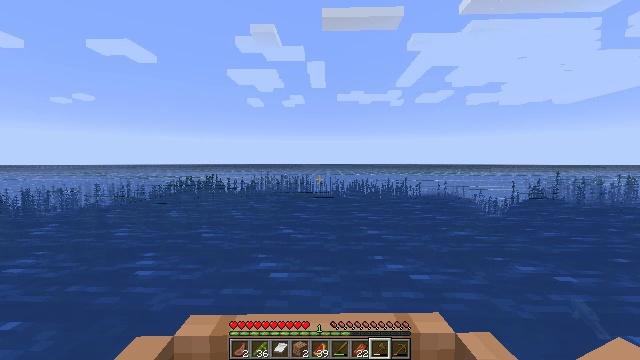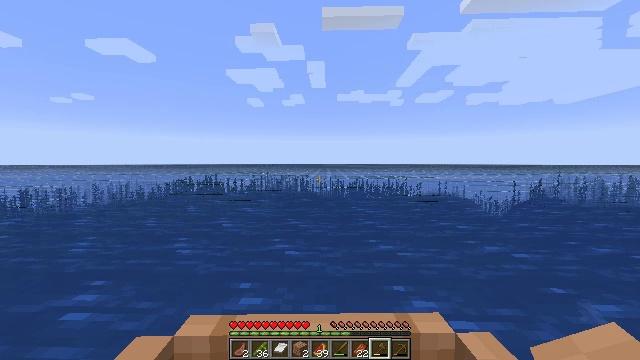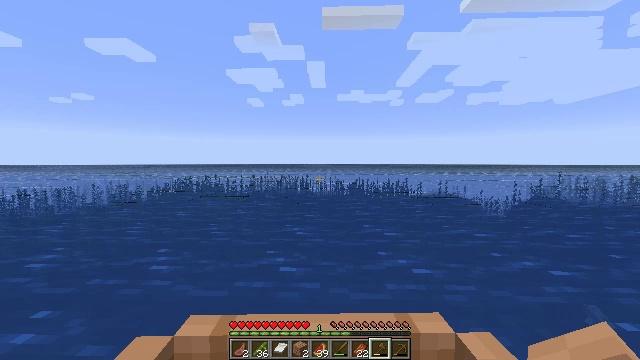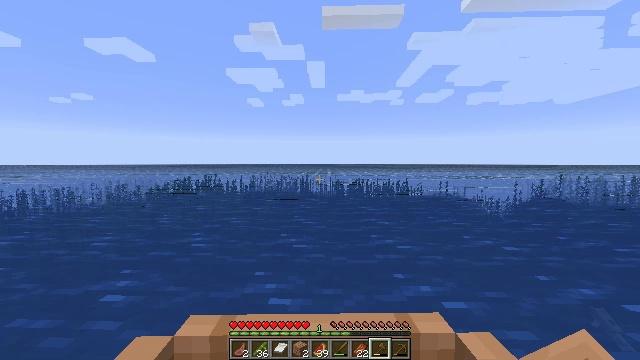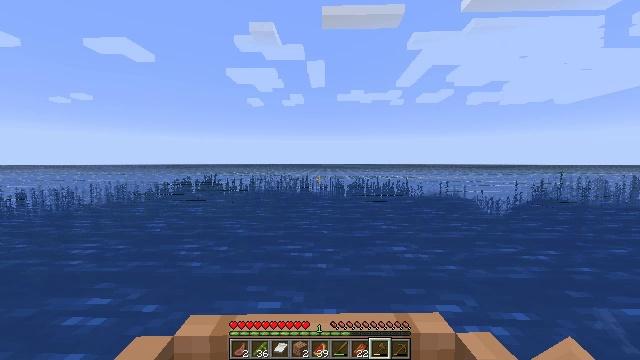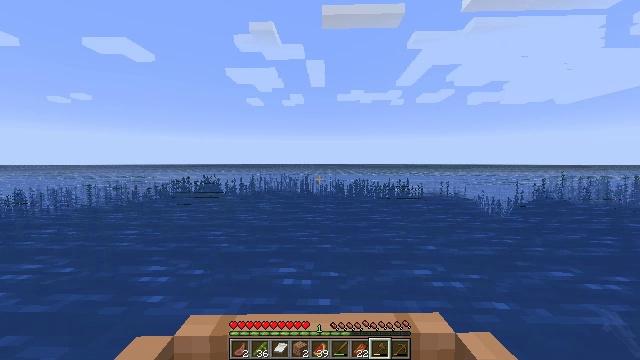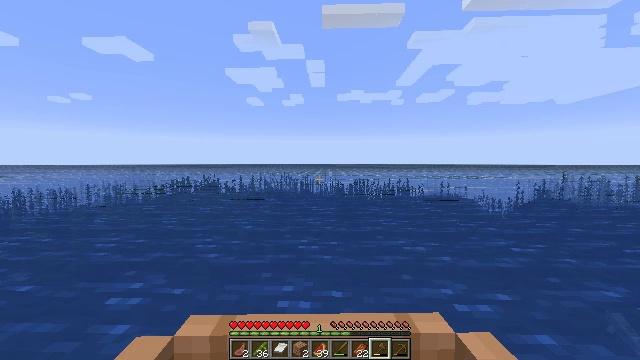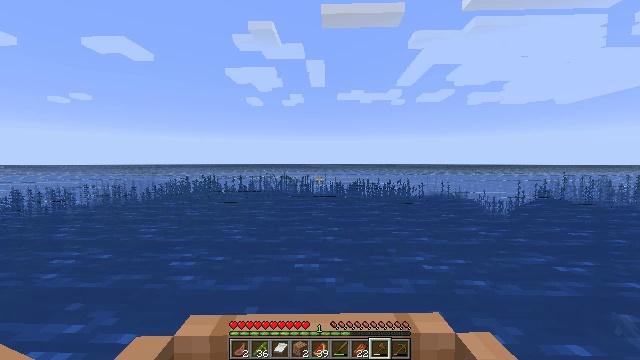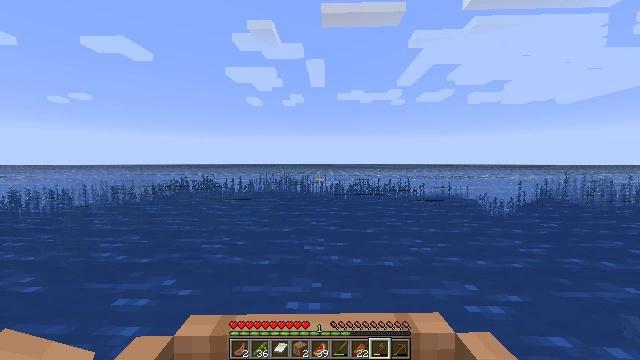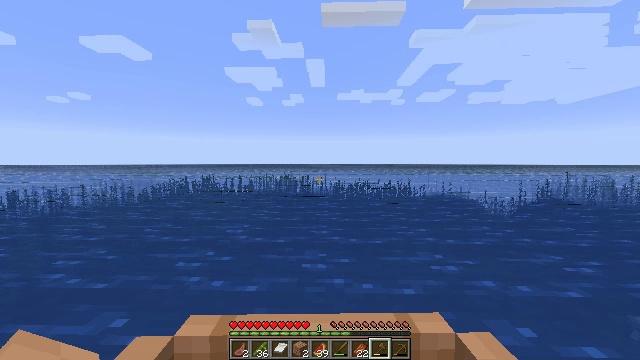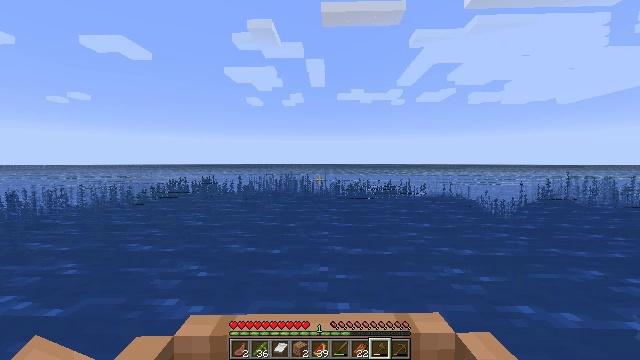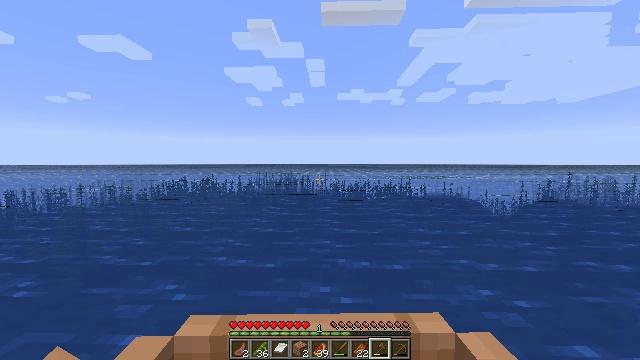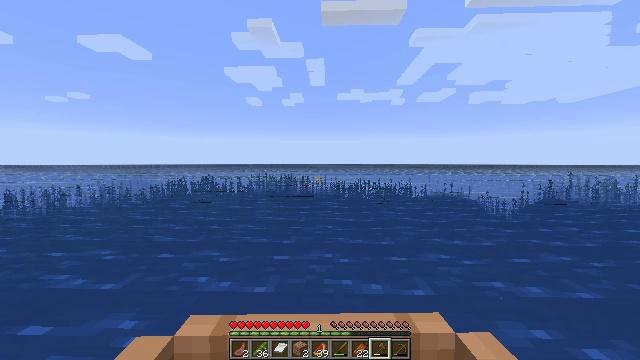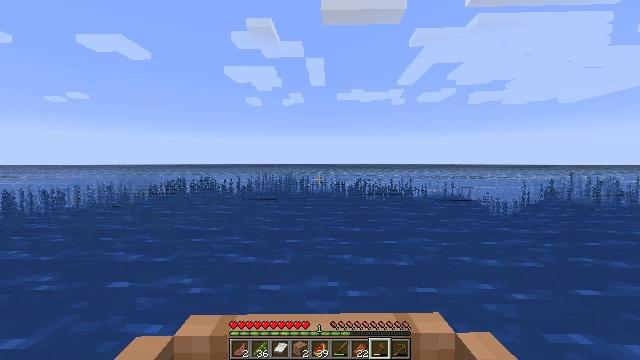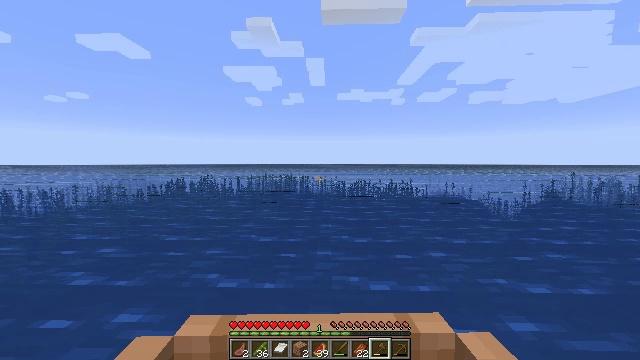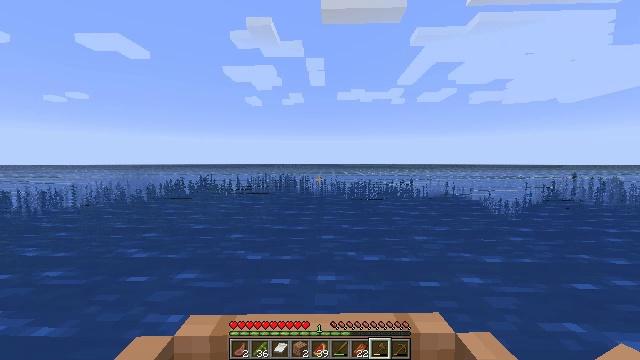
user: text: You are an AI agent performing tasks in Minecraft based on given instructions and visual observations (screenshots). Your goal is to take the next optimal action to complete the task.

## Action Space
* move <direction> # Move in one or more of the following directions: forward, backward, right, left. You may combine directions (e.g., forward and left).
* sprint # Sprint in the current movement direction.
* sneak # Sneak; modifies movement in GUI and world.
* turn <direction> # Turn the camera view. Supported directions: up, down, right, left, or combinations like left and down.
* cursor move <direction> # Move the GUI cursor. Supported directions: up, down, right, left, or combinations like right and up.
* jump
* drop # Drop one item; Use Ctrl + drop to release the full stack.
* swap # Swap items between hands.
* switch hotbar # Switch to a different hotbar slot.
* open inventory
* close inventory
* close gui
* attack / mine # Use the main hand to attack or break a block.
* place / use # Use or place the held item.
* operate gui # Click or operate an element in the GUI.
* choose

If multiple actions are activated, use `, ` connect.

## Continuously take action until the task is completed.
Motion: motion action
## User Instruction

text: Dive and mine the kelp.
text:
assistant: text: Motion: move forward
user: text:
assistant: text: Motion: move forward
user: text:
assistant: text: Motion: move forward
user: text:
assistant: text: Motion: move forward
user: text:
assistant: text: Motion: move forward
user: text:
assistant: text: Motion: move forward
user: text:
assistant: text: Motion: move forward
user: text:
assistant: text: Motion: move forward
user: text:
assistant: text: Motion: move forward
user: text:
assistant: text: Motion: move forward
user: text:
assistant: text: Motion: move forward
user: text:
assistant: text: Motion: move forward
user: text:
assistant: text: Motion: move forward
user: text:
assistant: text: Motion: move forward
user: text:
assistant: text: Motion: move forward
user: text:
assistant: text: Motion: move forward
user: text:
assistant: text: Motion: move forward
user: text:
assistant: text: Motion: move forward
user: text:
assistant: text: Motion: move forward
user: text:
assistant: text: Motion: move forward
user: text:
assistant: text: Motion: move forward
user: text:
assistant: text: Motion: move forward
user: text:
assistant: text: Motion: move forward
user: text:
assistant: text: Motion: move forward
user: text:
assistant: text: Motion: move forward
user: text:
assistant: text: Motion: move forward
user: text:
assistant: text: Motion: move forward
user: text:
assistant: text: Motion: move forward
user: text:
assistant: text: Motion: move forward
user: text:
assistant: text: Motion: move forward